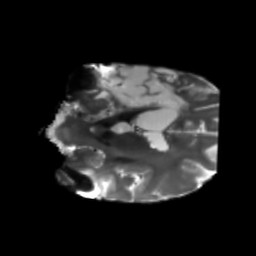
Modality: T2w
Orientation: coronal
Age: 40
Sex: male
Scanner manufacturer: siemens
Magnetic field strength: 3 T
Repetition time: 5.47 s
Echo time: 0.0854 s